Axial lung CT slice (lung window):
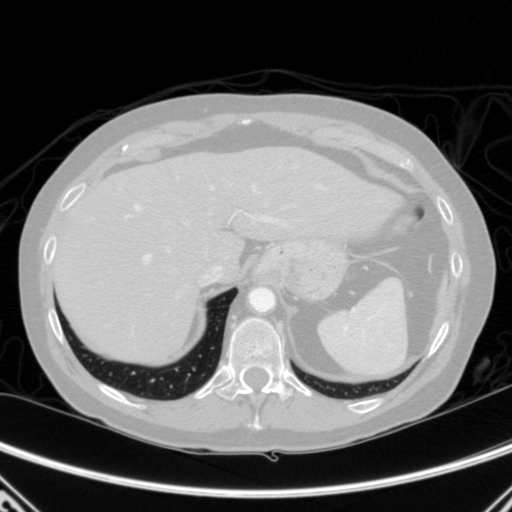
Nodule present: no